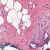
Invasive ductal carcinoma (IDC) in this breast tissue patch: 0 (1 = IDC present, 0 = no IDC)